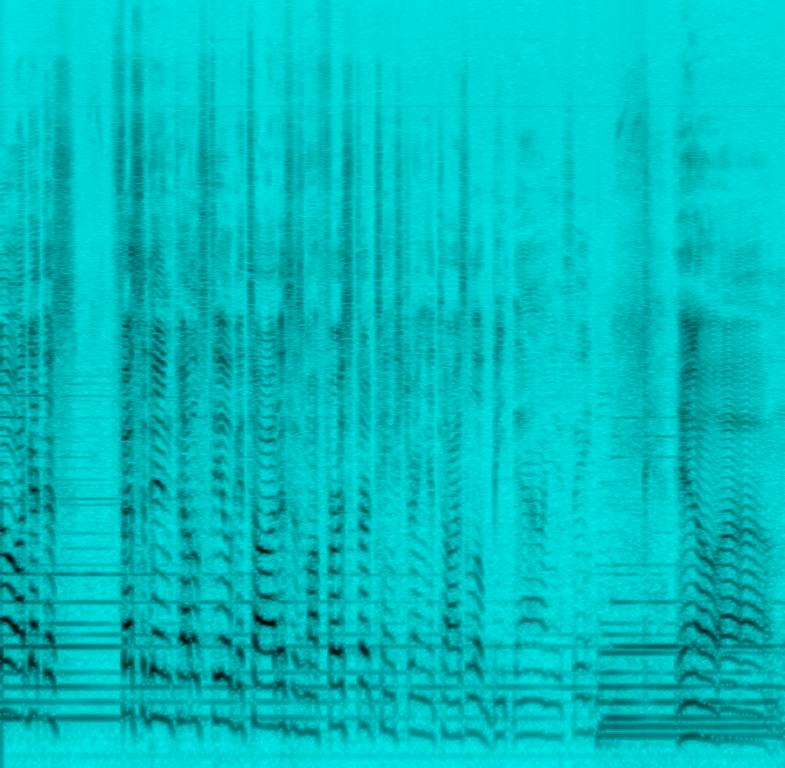
A male voice is speaking while someone is playing an e-guitar with a lot of reverb and a little delay running down the strings. This is an amateur recording. This may be playing while demonstrating someone your guitar.